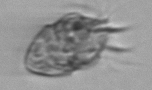
Label: Strombidium_morphotype1